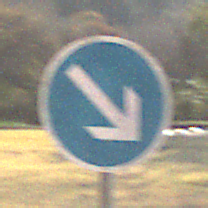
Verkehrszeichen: VorgeschriebeneVorbeifahrtRechts
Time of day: SunriseSunset
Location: Outdoor (Nature)
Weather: Clear
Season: NotSpecified
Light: Natural